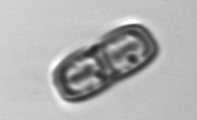
Label: Ephemera